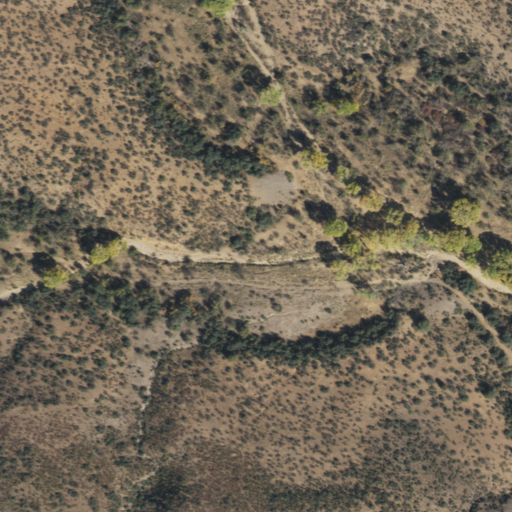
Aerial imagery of valley in Arizona named Hodgkins Gulch containing only shrub